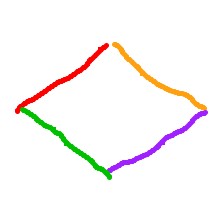
Shape: rhombus